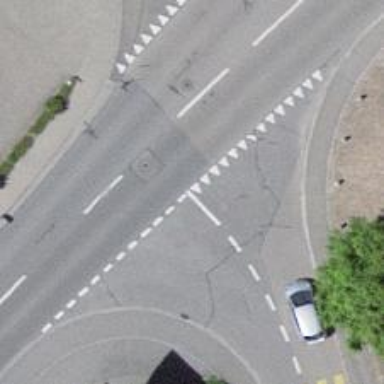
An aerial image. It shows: Road with "give way" sign.